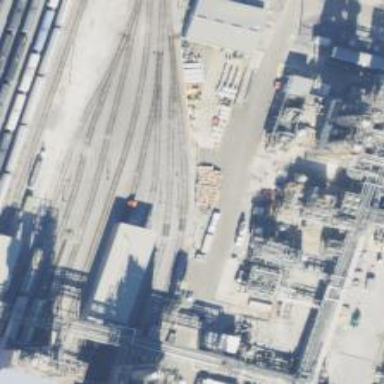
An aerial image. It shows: Rail spur service.